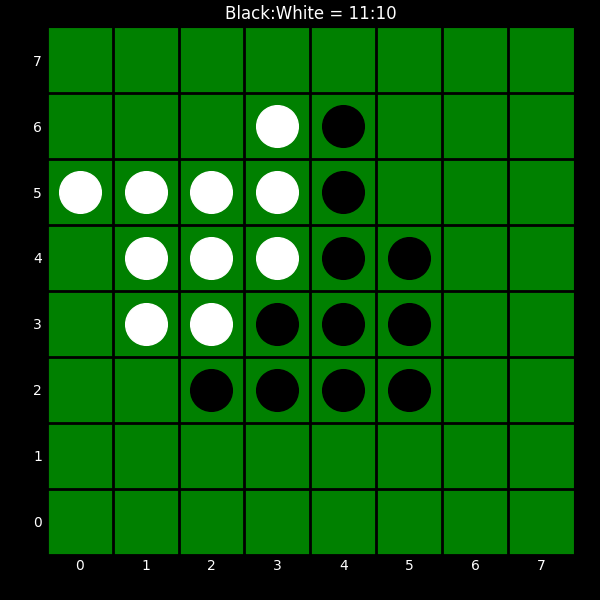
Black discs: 11
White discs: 10